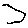
Label: hexagon